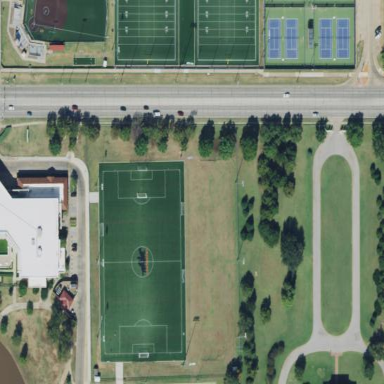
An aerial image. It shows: Soccer pitch with turf surface for leisure and sports activities.